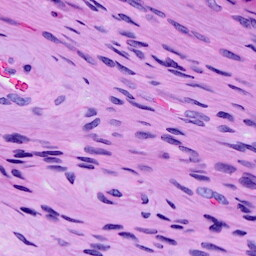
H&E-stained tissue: Cervix